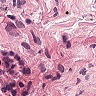
Metastatic tissue present: no